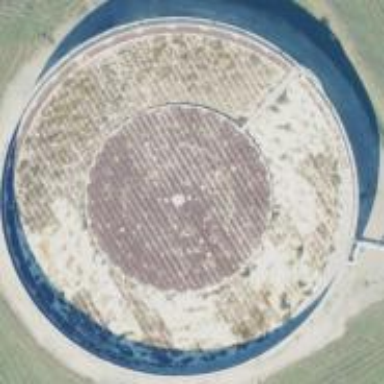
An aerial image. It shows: Storage tank which is man-made.